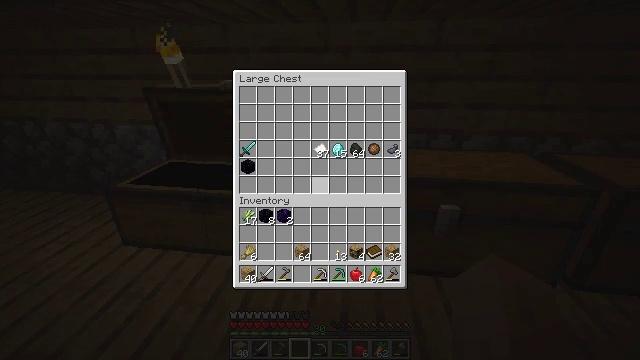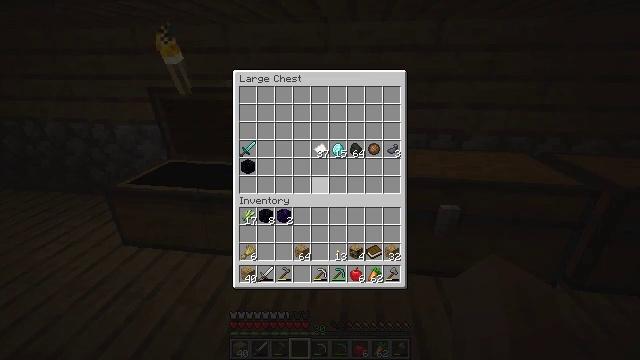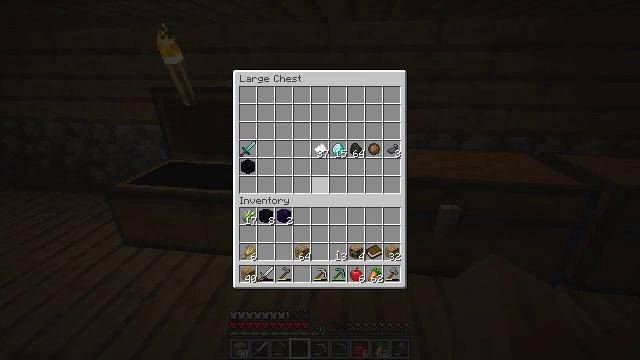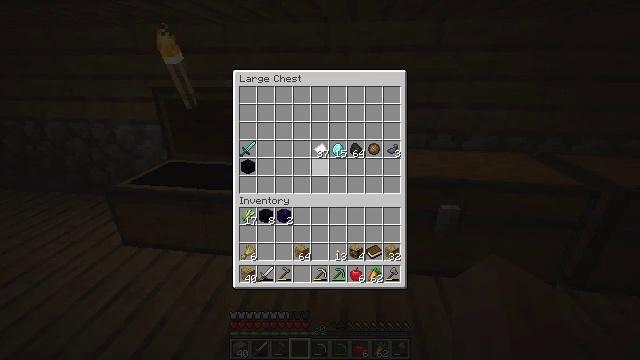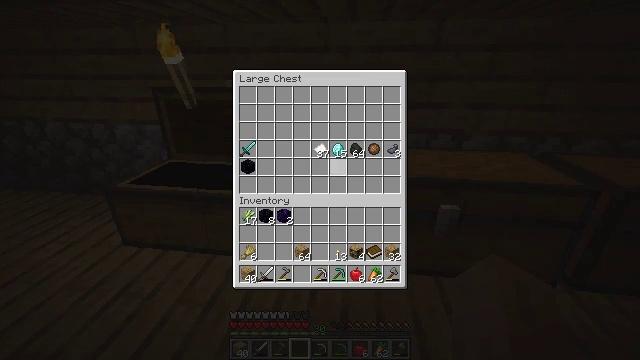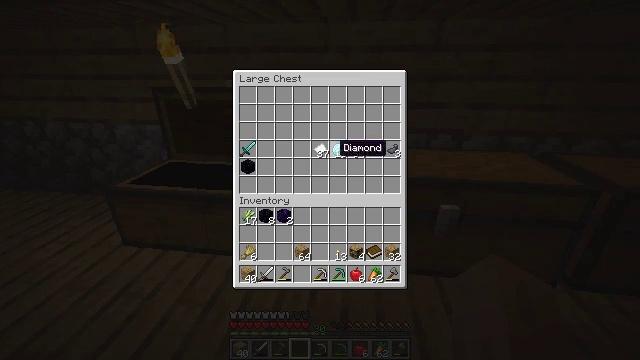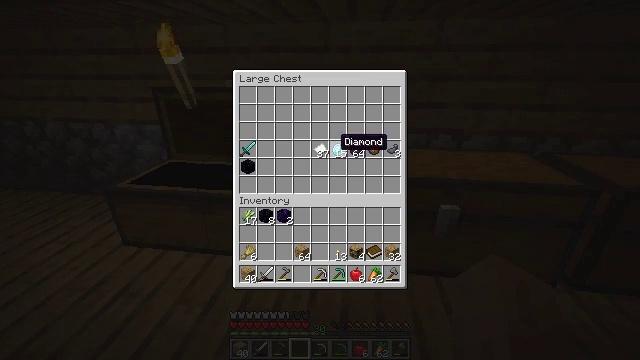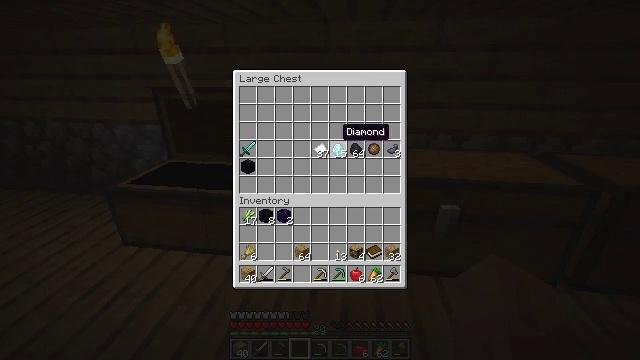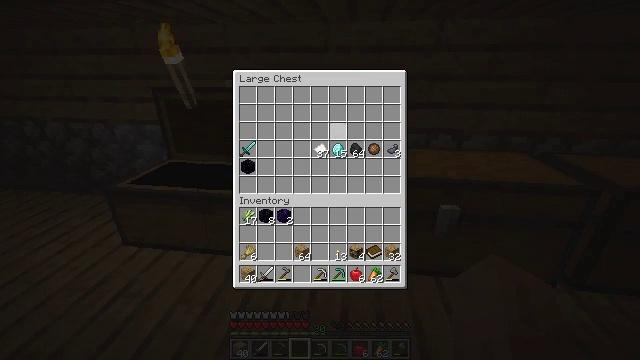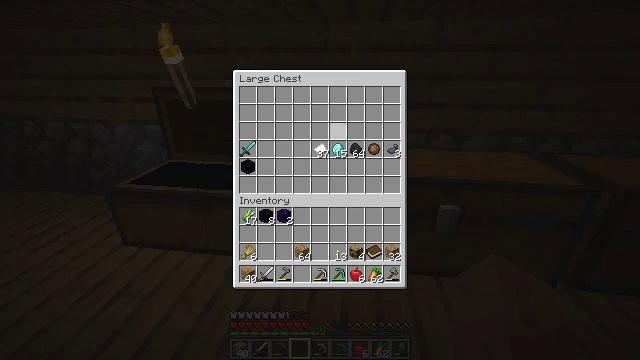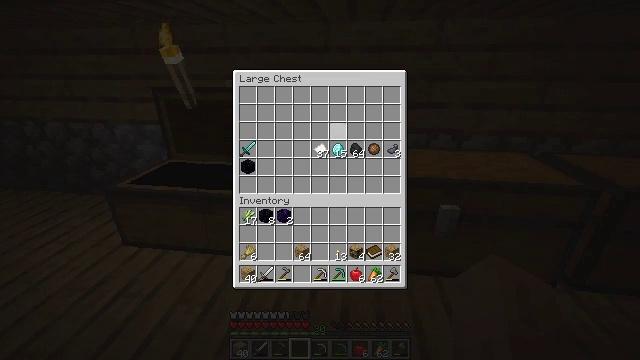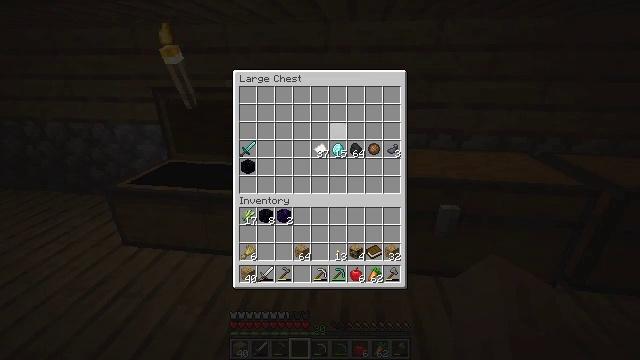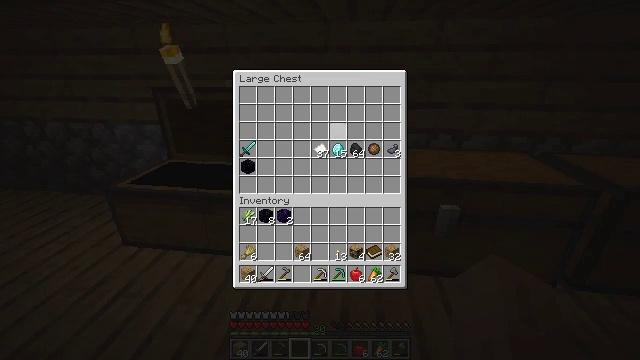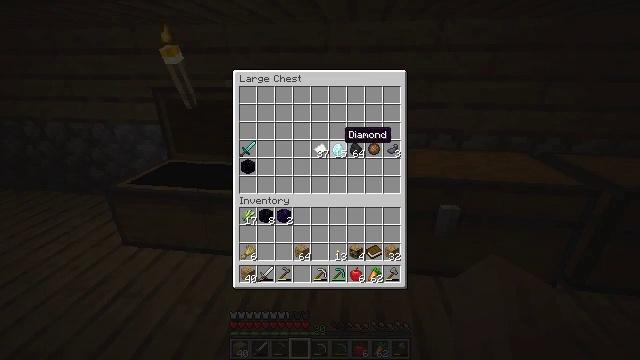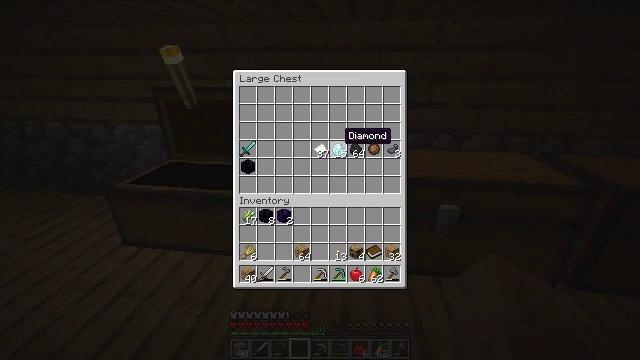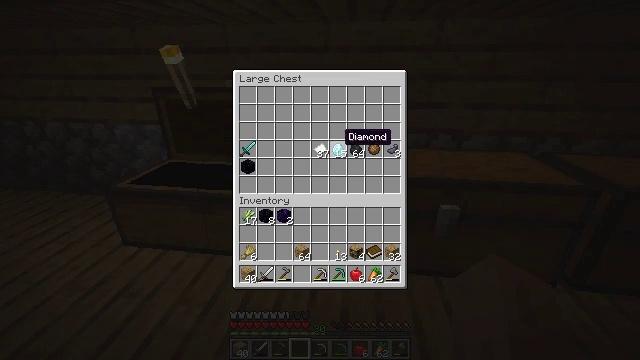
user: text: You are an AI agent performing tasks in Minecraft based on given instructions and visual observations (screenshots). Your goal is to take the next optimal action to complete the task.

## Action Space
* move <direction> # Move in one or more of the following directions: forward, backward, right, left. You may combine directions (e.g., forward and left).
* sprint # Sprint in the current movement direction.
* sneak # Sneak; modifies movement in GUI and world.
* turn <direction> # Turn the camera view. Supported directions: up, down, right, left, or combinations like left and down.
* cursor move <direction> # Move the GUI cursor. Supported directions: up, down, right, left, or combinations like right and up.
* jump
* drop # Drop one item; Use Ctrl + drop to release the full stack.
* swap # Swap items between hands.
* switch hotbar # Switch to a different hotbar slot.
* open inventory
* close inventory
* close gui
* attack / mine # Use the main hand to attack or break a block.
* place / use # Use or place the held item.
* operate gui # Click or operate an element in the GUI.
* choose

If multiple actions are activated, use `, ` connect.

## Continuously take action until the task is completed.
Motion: motion action
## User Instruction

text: Obtain an enchanting table using obsidian, diamonds, and a book.
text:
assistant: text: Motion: no_op
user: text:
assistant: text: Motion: no_op
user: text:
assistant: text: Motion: no_op
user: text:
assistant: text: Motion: cursor move up
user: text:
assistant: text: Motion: cursor move up
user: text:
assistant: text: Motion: no_op
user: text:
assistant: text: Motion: cursor move up
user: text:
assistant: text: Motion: sneak
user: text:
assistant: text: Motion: sneak
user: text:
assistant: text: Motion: sneak
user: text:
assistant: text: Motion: sneak
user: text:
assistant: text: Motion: sneak
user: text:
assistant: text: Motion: sneak
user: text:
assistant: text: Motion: sneak
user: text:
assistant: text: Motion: sneak
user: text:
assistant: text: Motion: sneak
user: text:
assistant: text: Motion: sneak, operate gui
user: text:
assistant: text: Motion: sneak, operate gui
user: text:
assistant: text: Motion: sneak
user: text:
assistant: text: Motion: sneak
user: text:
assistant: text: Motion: sneak
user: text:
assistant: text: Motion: sneak
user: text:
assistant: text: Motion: cursor move right
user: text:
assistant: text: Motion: cursor move right
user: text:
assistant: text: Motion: cursor move right
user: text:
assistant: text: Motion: turn right, close gui
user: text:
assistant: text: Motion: turn right and down
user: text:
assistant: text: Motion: turn right
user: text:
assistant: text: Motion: turn right
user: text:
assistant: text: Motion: turn right